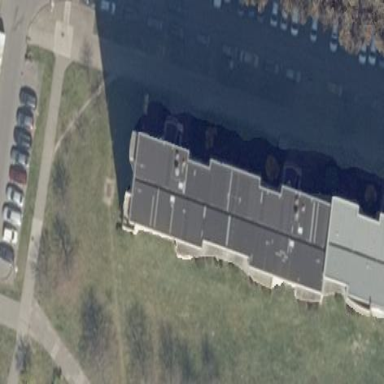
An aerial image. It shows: Apartment building with flat roof.